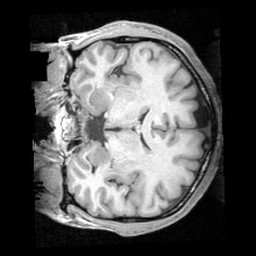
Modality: T1w
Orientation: coronal
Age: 33
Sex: male
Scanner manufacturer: siemens
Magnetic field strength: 3 T
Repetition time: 1.62 s
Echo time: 0.003 s